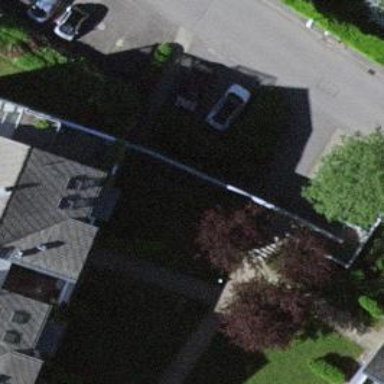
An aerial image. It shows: Parking entrance.